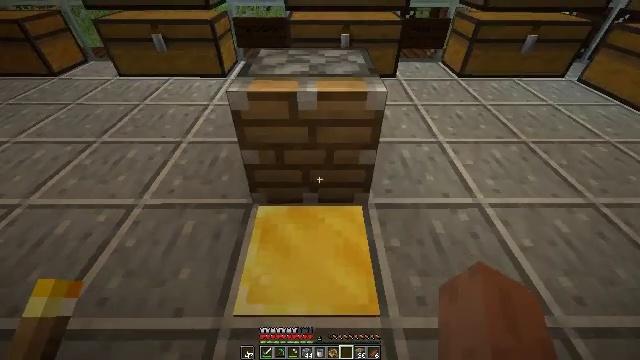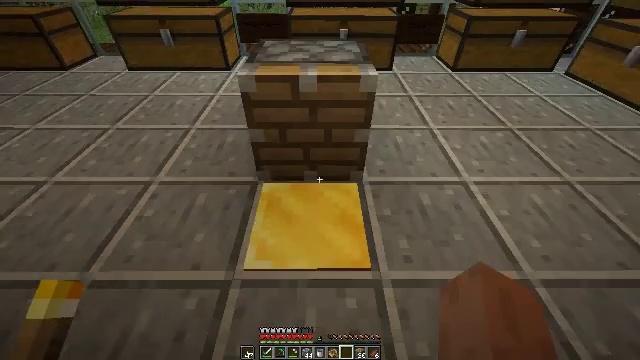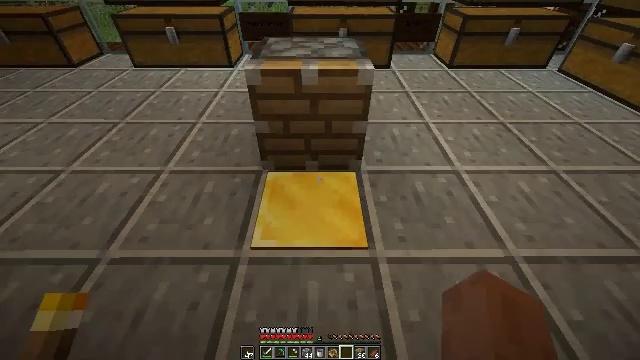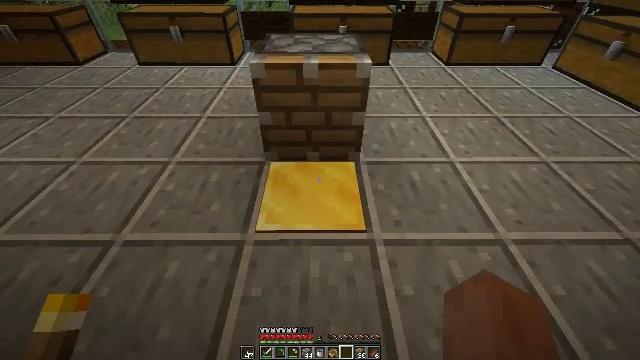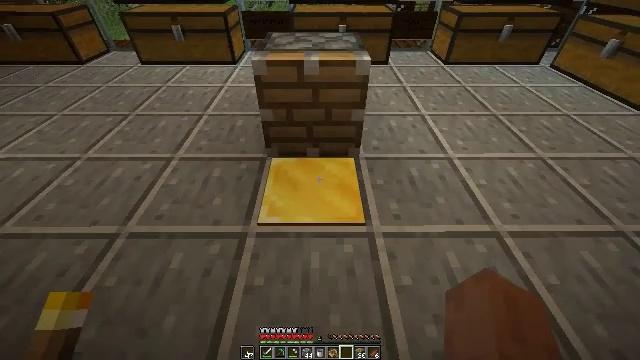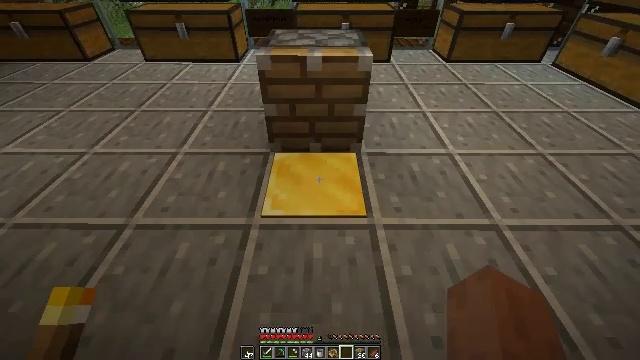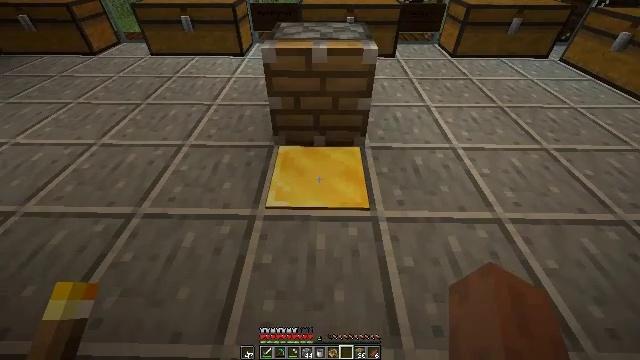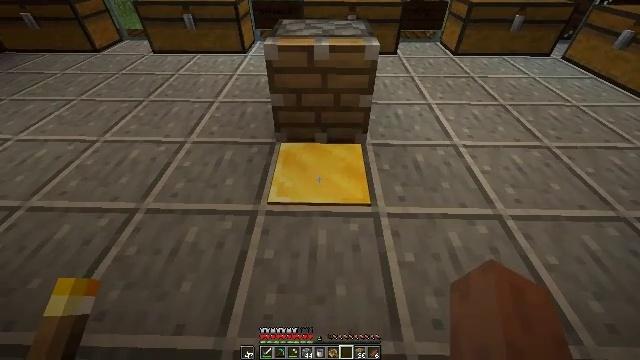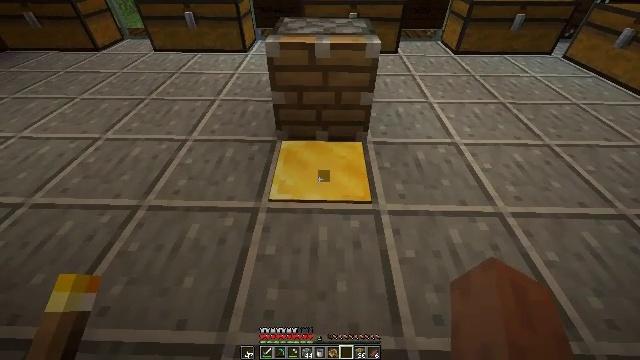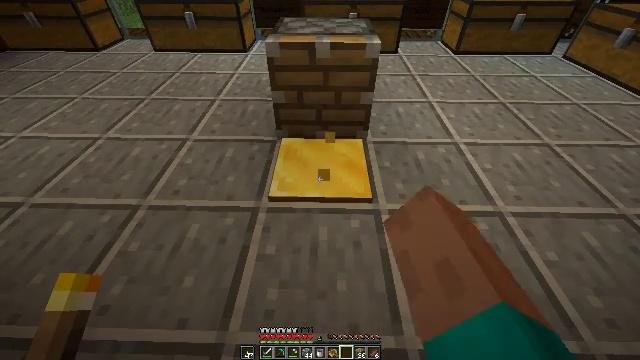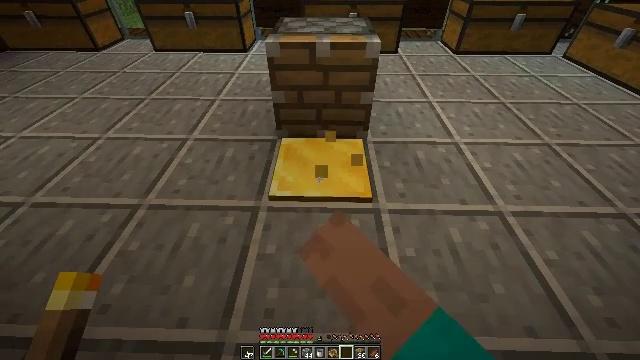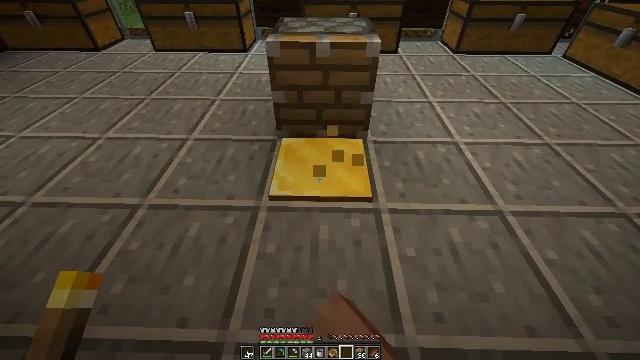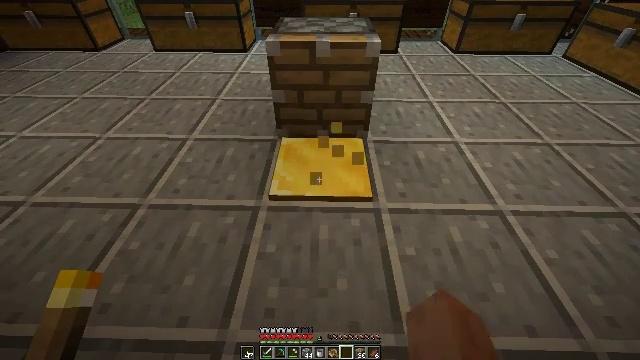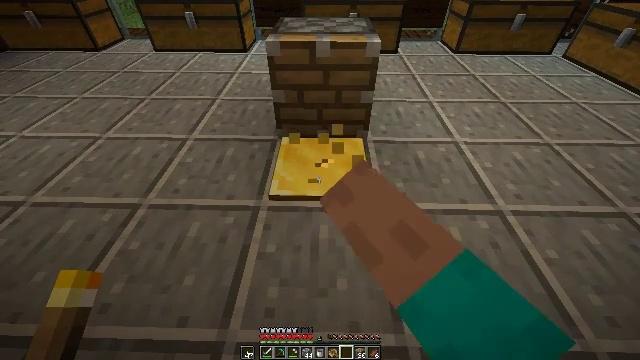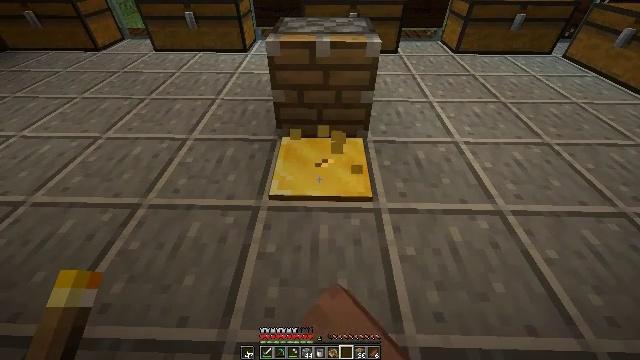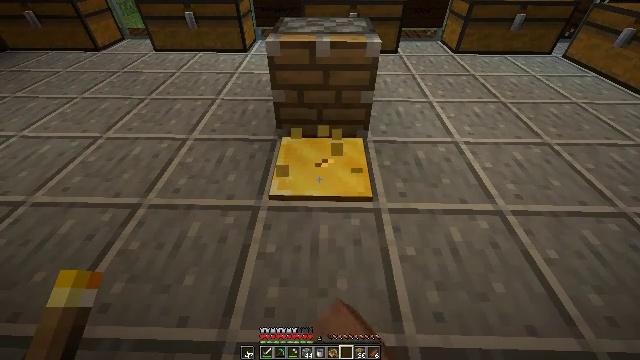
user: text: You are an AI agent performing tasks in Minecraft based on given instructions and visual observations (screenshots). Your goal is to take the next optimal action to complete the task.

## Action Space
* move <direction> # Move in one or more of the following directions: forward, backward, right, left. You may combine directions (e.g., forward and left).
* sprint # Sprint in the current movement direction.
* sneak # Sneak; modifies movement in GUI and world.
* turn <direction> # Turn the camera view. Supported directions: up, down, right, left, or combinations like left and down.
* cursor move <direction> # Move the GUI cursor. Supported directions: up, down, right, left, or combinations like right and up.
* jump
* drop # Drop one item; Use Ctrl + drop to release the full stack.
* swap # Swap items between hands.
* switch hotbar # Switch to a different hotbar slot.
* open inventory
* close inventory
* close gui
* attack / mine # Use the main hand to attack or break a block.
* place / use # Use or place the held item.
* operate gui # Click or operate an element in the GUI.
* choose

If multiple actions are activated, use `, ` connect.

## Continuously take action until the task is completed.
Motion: motion action
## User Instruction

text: mine block light weighted pressure plate
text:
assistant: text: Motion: move back
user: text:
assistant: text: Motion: move back
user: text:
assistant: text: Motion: no_op
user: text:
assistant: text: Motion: no_op
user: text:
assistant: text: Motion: no_op
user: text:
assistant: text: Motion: no_op
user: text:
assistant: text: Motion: no_op
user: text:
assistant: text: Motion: attack / mine
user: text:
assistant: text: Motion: attack / mine
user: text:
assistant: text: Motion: attack / mine
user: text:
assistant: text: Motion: attack / mine
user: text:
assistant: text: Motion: attack / mine
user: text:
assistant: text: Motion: attack / mine
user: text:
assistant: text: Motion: attack / mine
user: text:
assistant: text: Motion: attack / mine
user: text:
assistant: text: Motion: attack / mine
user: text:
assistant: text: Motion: attack / mine
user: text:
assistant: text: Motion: attack / mine
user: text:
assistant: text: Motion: attack / mine
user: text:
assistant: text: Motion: attack / mine
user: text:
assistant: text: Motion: attack / mine
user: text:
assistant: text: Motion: attack / mine
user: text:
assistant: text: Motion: attack / mine
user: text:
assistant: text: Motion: no_op
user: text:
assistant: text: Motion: no_op
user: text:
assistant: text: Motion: switch to hotbar 3
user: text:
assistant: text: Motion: switch to hotbar 3
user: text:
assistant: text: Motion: switch to hotbar 3
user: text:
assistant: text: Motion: switch to hotbar 3
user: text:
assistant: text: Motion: switch to hotbar 3